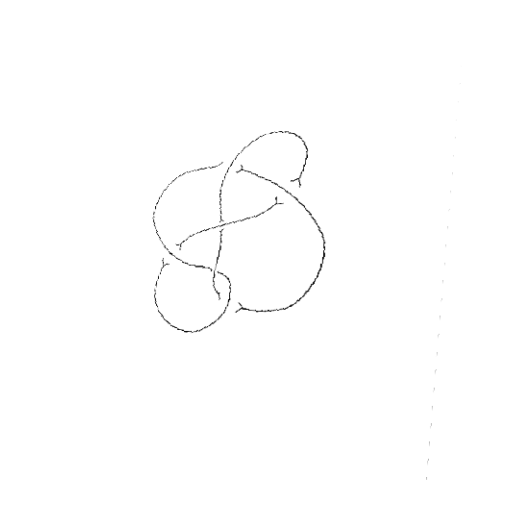
Crossing number: 6